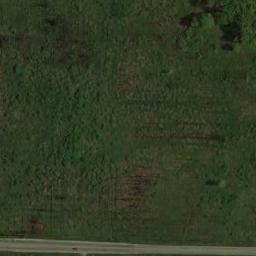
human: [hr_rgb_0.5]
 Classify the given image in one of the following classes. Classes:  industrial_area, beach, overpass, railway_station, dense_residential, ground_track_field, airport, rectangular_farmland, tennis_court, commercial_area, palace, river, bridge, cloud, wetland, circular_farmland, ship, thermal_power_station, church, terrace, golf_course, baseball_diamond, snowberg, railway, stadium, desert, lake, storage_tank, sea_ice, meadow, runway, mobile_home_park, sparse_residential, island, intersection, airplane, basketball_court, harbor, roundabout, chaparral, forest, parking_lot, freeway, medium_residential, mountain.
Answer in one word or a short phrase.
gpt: meadow